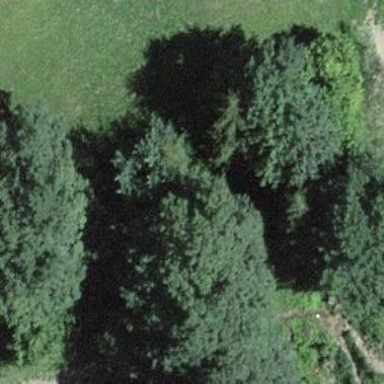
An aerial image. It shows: Forest area.